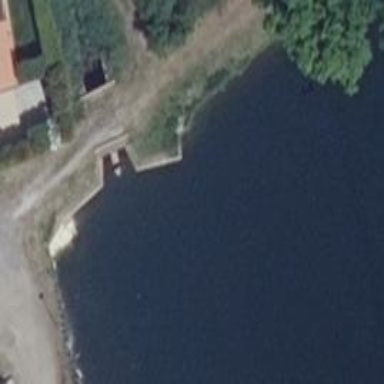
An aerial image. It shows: Weir along the waterway.